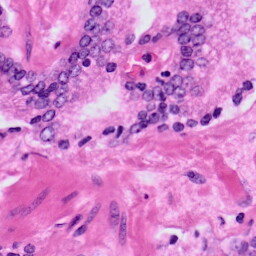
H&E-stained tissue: Prostate